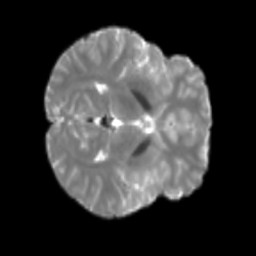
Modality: T2w
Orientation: axial
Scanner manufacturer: siemens
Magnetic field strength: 3 T
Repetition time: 4 s
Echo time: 0.0594 s